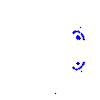
Particle: pion